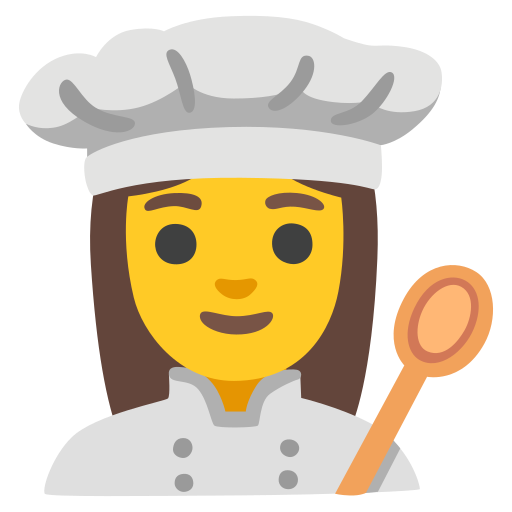
Emoji: 👩‍🍳